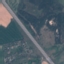
Land use / land cover class: Highway